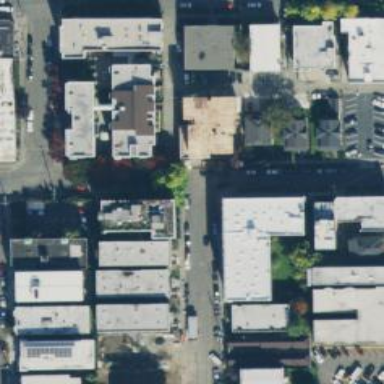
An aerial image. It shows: Residential road with separate sidewalk.